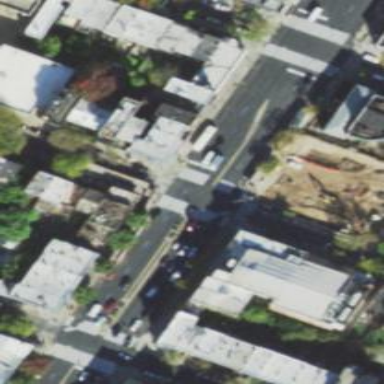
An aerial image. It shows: Footway located on traffic island.